Question: I am having some difficulty determining how to produce a calculation of averages that can be plotted on a PivotChart.
Specifically, I wish to compare a Sales Rep's performance (gross profit by month/year) against all other reps (using an average) who are in a comparable role (the same workgroup) for a given period.
Let's just say the data structure is as follows:
'''
SaleID SaleLocation SaleType SalesRep SaleDate WorkGroup SalesGP
1 Retail1 Car John A 01/01/2014 Sales $301
2 HQ Bike John A 01/01/2014 Sales $200
3 Retail1 Car Sam L 02/01/2014 Sales $1300
4 Retail2 Plane Sam L 02/01/2014 Sales $72
5 Retail2 Plane Vince T 03/01/2014 Admin $55
6 Retail2 Bike John A 04/01/2014 Sales $39
7 HQ Car Vince T 05/01/2014 Admin $2154
....etc
'''
In the excel data model I've added calculated fields (that use a lookup table) for the sale date so that sales can be plotted by Month or Year (eg. =YEAR([SaleDate]) and =MONTH([SaleDate]))
As an example, let's say I want to plot someone's GP (Gross Profit) for a period of time:

My question is this......
How can I calculate an "average gross profit" that I can plot on the PivotChart? This "average gross profit" should be the average of all sales for the period for the same .
In the example above, in the PivotChart I am wanting to plot an "average" series which plots the average GP by month for all SalesReps that are in the same Workgroup as John A ("Sales").
If my request isn't clear enough please let me know and I'll do my best to expand.
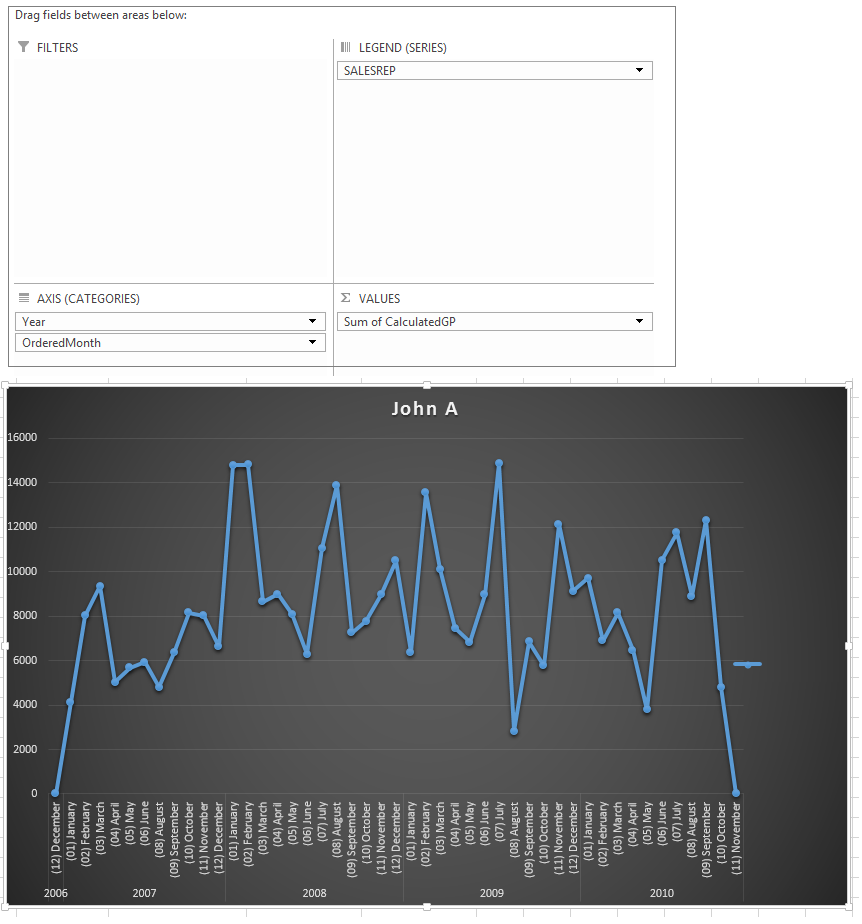
Answer: Zam, this should be quite easy. .
Let me walk you through it:
I used your data table and then added it to my PowerPivot (Excel 2013). Then I created those calculated measures:
:
'''
=AVERAGE(SalesData[SalesGP])
'''
-- this will calculate the average for ALL rows in the table and will be used in other calculations. Notice I used the first calculated field as the first parameter to make this flexible:
'''
=CALCULATE([Sales Amount Average],ALL(SalesData))
'''
. I wasn't sure what is your goal, but I made this one a bit more complex as I wanted to display the performance in percentage:
'''
=IF([Sales Amount Average] > 0, [Sales Amount Average] / [Sales Average ALL] -1)
'''
Basically, what this does is that first it checks if their an existing calculation for a sales representative, if so then it divides Sales Average for a given sales representative by the average sale amount for ALL sales representatives. And then I subtract 1 so the performance can be easily grasped just by looking at the percentages.
To make it easy-to-understand, I decided to use bar charts in conditional formatting instead of stand-alone pivotchart -- I believe it does exactly what you need:

In the picture above, the first table represents your data. The second table is the actual powerpivot table and shows what I have described.
Hope this helps!
I didn't want to make things over-complicated, but should you want to remove the percentage total from Grand Totals row, use this calculation instead for the percentage comparison:
'''
=IF(HASONEVALUE(SalesData[SalesRep]),
IF([Sales Amount Average] > 0,
[Sales Amount Average] / [Sales Average ALL] -1),
BLANK()
)
'''
To calculate the performance per workgroup instead of ALL sales representative, add those two measures:
'''
=CALCULATE(AVERAGE(SalesData[SalesGP]),ALL(SalesData[SalesRep]))
'''
This will calculate the average sale per workgroup (don't get confused with using SalesRep in ALL function, it's related to filter context).
'''
=IF(HASONEVALUE(SalesData[SalesRep]),IF([Sales Amount Average] > 0, [Sales Amount Average] - [Sales Average per Workgroup]),BLANK())
'''
This simply calculates the difference between of given sales rep and the . The result could then look like this:

I have uploaded the <URL>.